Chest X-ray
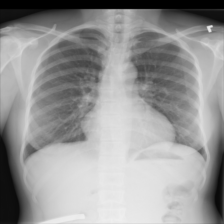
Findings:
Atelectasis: negative
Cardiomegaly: negative
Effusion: negative
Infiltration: negative
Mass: negative
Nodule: negative
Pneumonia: negative
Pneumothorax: negative
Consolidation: negative
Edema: negative
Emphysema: negative
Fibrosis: negative
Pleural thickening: negative
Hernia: negative